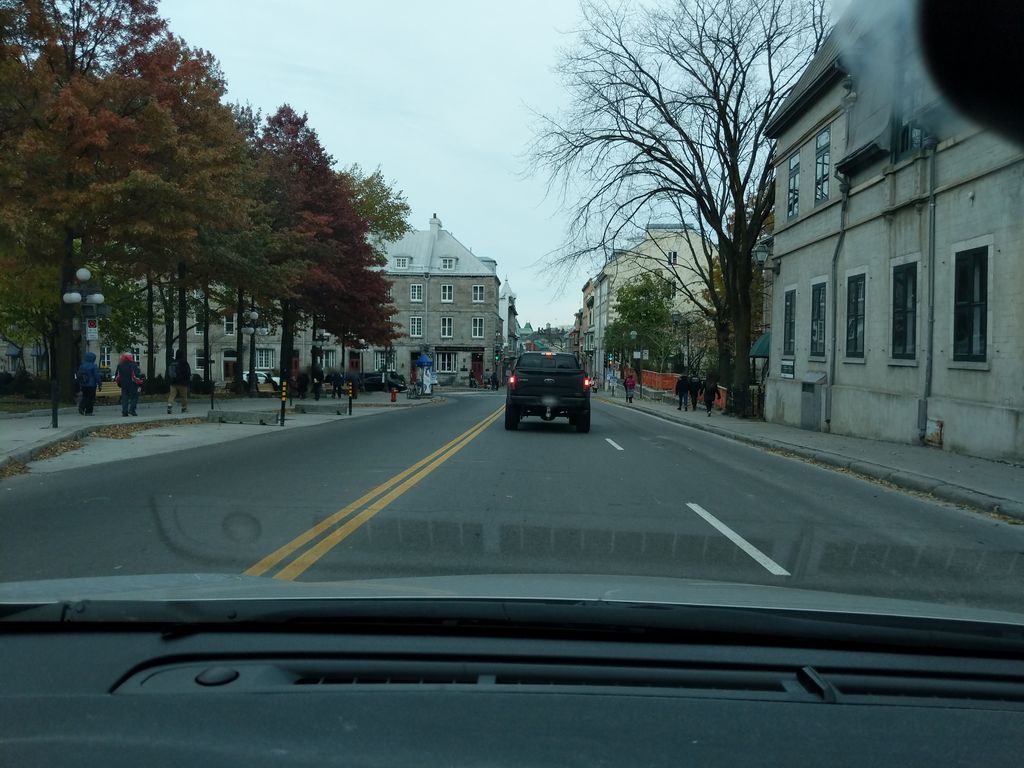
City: quebec_city